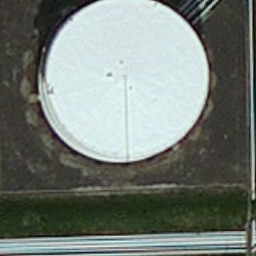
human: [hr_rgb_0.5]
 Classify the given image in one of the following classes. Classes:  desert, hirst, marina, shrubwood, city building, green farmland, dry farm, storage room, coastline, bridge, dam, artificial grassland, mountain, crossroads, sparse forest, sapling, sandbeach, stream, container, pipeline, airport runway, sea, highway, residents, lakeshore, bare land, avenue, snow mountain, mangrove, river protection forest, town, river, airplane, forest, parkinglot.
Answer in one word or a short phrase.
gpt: storage room